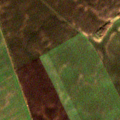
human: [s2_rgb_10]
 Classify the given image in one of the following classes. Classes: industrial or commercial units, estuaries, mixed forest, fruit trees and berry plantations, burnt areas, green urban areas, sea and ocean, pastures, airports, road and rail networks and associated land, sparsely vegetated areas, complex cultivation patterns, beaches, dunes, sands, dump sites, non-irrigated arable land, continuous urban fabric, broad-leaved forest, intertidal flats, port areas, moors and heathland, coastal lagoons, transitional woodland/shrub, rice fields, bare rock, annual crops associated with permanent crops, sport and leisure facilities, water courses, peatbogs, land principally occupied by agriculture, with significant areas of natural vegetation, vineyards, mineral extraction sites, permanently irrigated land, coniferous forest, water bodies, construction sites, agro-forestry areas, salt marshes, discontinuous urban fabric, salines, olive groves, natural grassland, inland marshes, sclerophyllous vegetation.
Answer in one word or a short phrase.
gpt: non-irrigated arable land